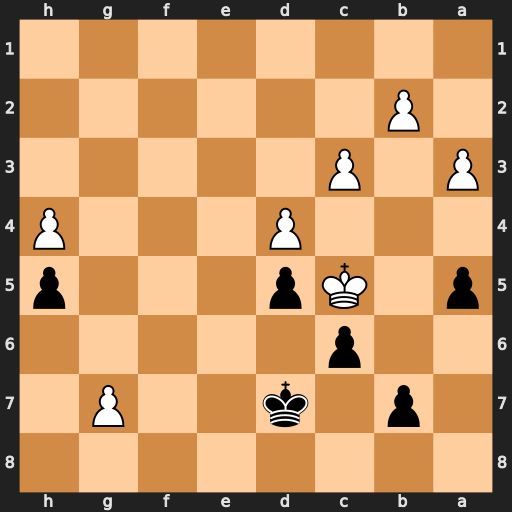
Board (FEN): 8/1p1k2P1/2p5/p1Kp3p/3P3P/P1P5/1P6/8
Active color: b
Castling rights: -
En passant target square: -
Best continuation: Kc7 b3 b6#